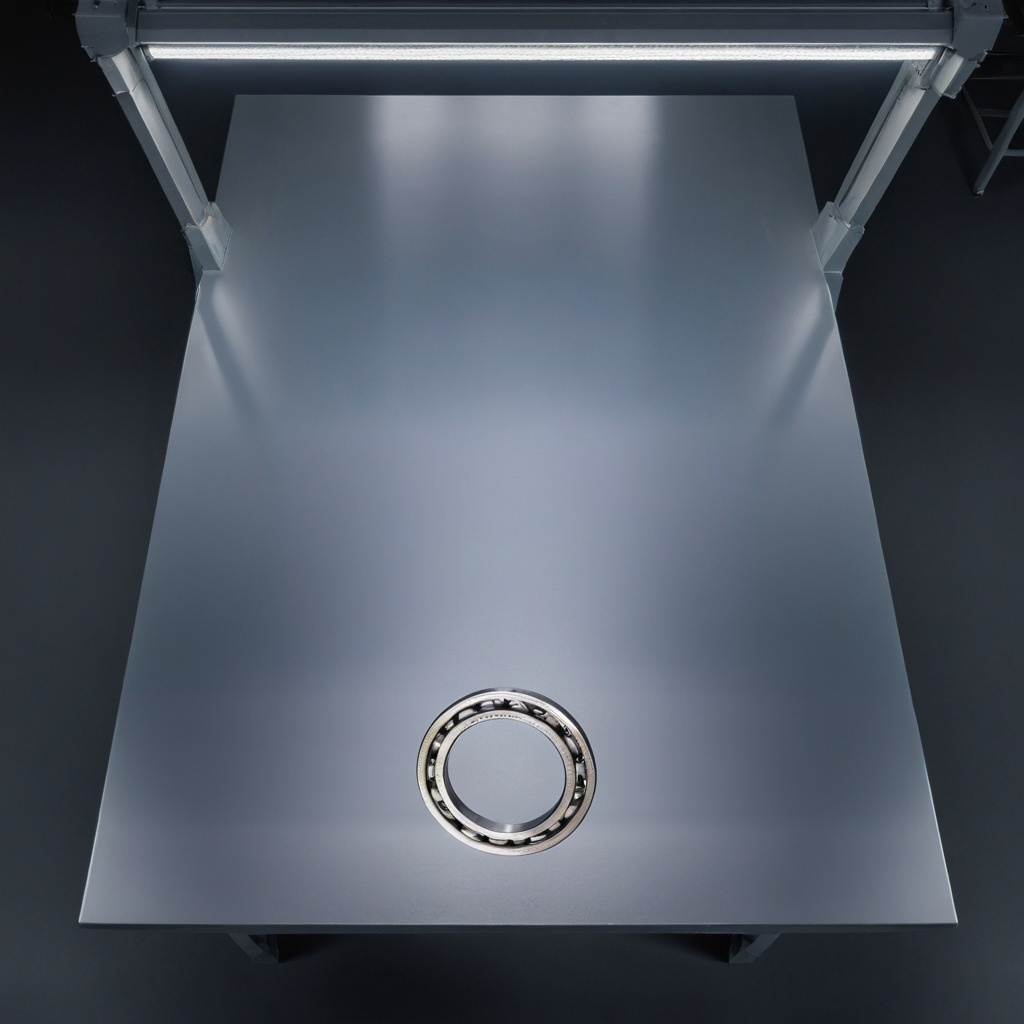
A metal ball bearing is lying on the tabletop.